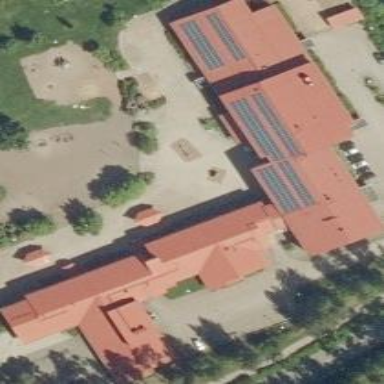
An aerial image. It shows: School building.